Current action and preconditions to check: path_clear

Your task: For each precondition in the list above, predict whether it will hold at this action.

Consider the current scene as observed from the mobile robot's camera, and analyze the predicted future states of all dynamic agents (e.g., people, animals, vehicles, or any moving entities) within the NEXT SECOND.

IMPORTANT: Only answer "very likely" if you are absolutely certain—based on strong, clear evidence—that a dynamic agent will violate the precondition in the predicted future state. Do NOT answer "very likely" for unlikely, ambiguous, or low-probability risks.

Ask yourself for each precondition: Is there a high probability, with clear and convincing evidence, that the predicted future states of any dynamic agent will interfere with the predicted future state of the currently executing action within the NEXT SECOND, causing that precondition to fail?

Assess the risk level based on these predictions. Use "likely" or "very likely" if motions create a clear risk of interference.

Use "neutral" or "improbable" if agents are nearby but their predicted paths are clearly diverging or non-conflicting.

Failure Risk Categories: "very improbable", "improbable", "neutral", "likely", "very likely"

Answer Format: Output ONLY the probability_of_failure value from these categories: "very improbable", "improbable", "neutral", "likely", "very likely"

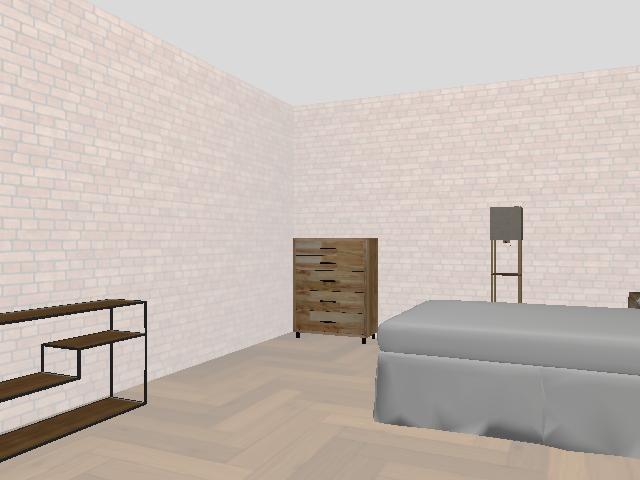

Answer: very improbable